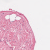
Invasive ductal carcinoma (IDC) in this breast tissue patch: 0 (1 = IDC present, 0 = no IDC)